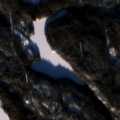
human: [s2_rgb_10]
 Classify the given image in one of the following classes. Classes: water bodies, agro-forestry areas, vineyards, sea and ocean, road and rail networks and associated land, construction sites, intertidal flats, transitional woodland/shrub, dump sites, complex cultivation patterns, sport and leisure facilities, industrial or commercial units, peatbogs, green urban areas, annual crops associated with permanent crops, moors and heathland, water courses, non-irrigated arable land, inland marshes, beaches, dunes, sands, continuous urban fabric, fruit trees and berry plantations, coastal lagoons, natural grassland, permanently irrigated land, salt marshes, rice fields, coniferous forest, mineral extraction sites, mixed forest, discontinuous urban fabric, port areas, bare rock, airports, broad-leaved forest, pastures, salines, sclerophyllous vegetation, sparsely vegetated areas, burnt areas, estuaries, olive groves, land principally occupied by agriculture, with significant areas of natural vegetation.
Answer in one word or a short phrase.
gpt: coniferous forest, water bodies